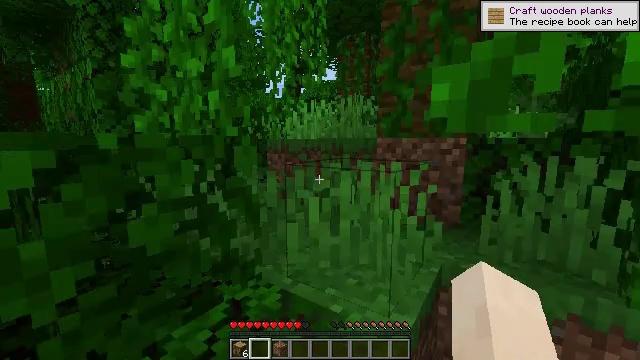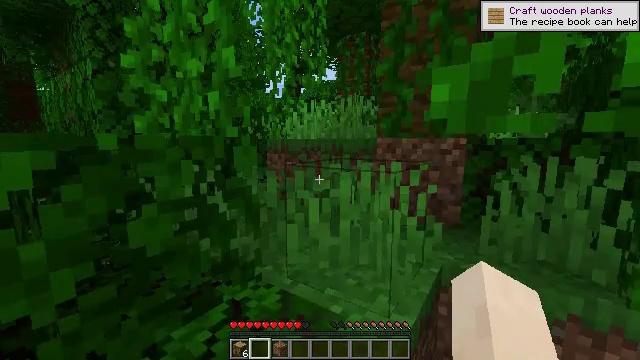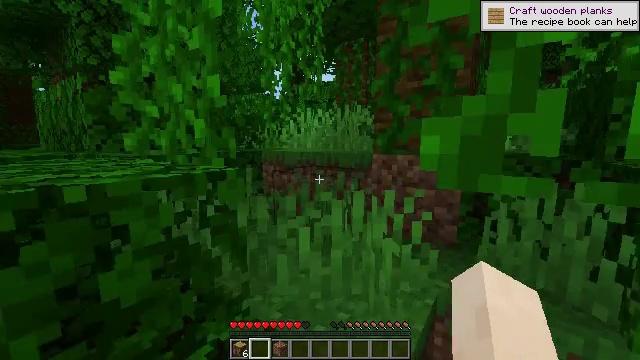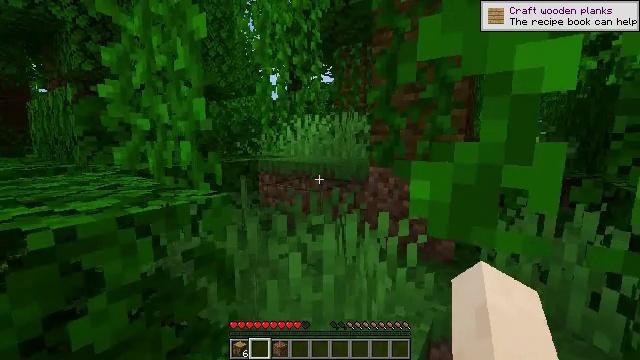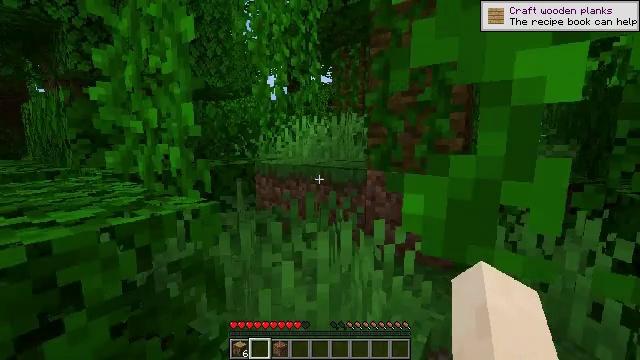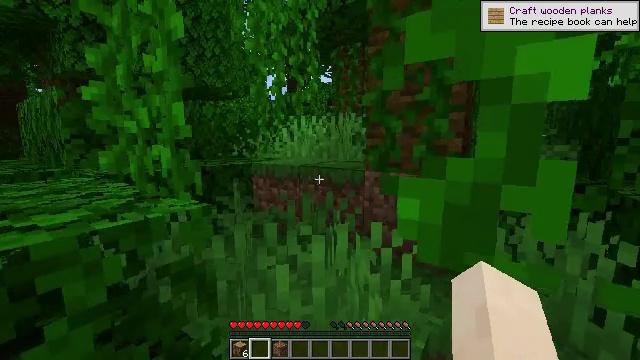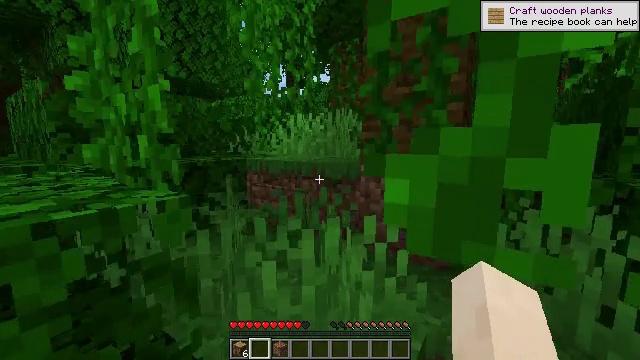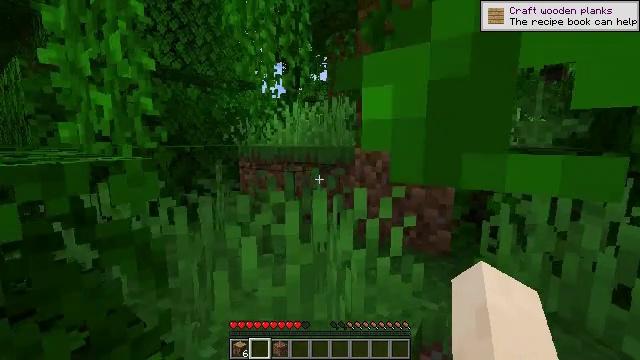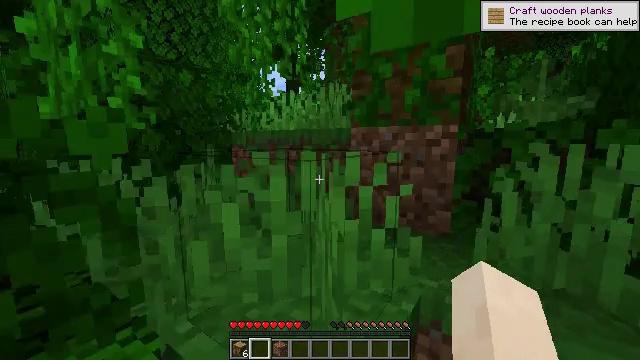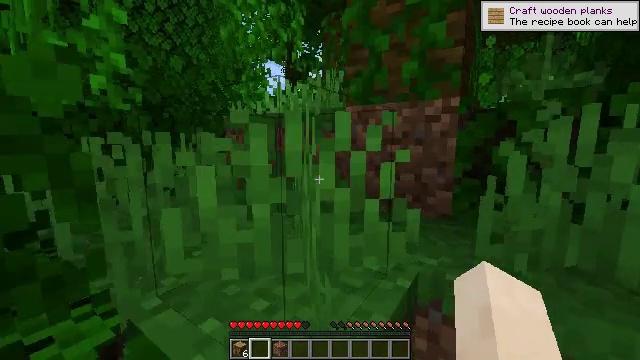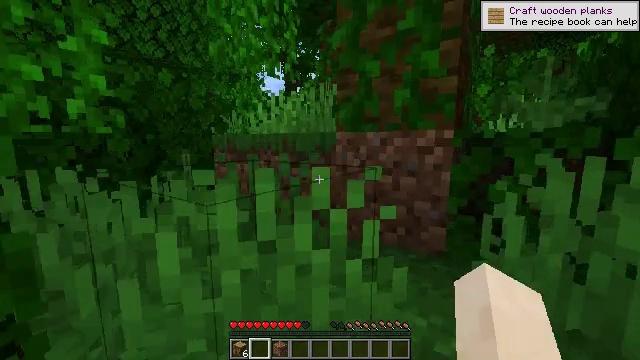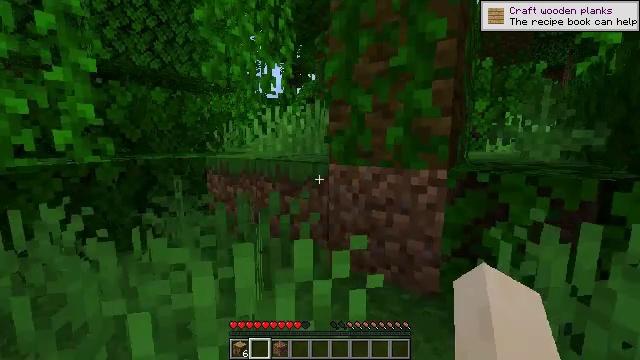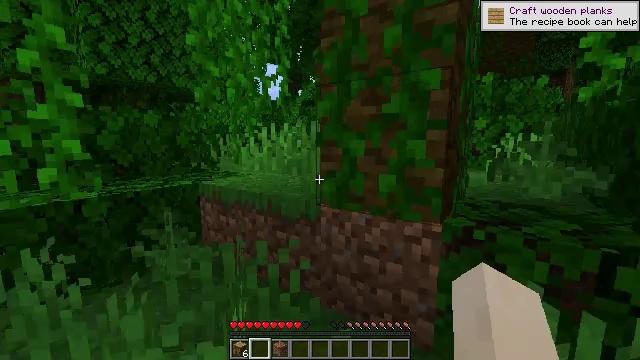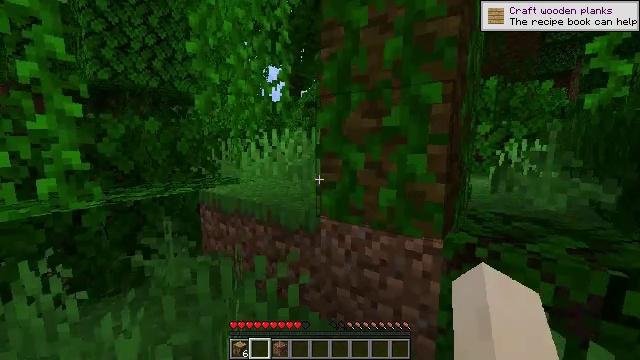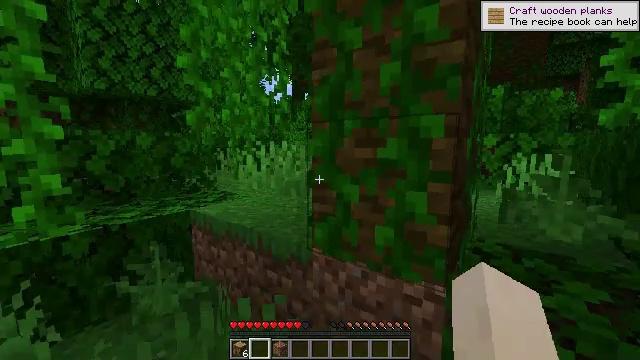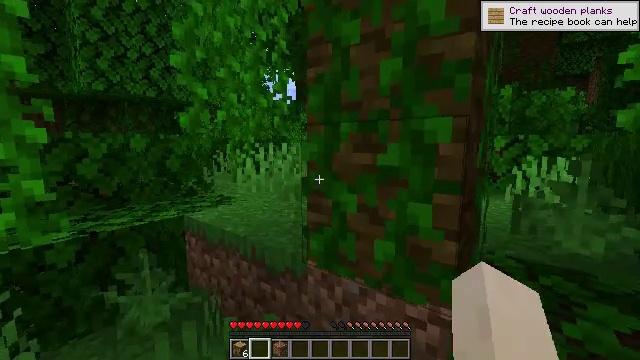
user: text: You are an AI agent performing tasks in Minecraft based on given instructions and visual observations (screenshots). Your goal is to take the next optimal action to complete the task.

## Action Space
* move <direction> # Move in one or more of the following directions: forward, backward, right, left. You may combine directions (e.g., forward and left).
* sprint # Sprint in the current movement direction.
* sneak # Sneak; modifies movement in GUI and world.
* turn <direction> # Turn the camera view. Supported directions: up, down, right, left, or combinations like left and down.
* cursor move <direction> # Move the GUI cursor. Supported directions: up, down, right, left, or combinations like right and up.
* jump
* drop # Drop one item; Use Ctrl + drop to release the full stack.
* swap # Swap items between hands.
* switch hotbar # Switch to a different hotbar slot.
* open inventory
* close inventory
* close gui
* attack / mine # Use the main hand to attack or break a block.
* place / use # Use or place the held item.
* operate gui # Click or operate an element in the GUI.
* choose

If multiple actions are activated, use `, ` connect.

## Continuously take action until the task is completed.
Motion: motion action
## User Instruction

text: Break the tripwire.
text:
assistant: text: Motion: move forward
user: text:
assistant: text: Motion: move forward
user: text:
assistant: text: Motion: move forward
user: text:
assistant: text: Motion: move forward, jump
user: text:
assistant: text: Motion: move forward, jump
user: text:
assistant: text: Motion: move forward, jump
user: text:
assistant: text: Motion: move forward, jump
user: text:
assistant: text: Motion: move forward, jump
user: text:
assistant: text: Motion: move forward, jump
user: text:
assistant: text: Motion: move forward, jump
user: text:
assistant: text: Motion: move forward, jump
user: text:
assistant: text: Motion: move forward, jump
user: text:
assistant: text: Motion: move forward, jump
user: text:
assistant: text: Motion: move forward, jump
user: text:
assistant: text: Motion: move forward, jump
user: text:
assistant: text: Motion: move forward, turn left, jump
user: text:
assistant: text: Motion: move forward, turn left
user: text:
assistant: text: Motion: move forward, turn left
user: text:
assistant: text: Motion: move forward, turn left
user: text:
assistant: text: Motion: move forward
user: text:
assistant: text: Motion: move forward and move left
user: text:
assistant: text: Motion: move forward and move left
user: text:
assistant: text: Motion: move forward and move left, turn right and down
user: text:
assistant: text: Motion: move forward, turn right and down
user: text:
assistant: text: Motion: move forward, turn right
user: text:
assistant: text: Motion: move forward, turn right, jump
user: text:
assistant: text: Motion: move forward, turn right, jump
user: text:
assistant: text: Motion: move forward, turn right, jump
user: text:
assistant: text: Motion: move forward, turn right, jump
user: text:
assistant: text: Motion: move forward, turn right